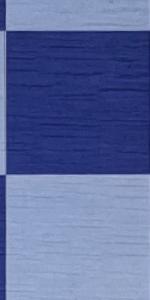
Label: Empty